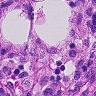
Metastatic tissue present: no